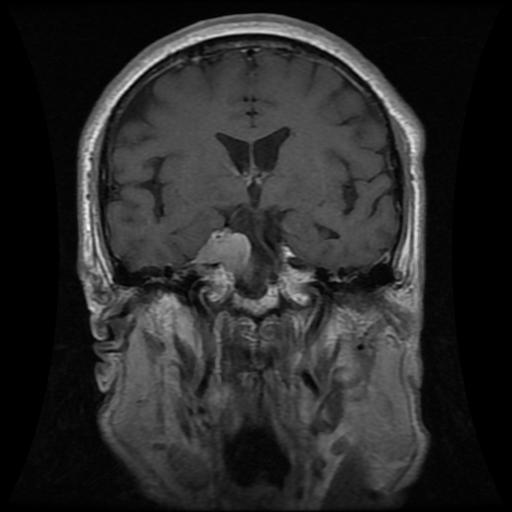
Label: meningioma